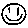
Label: smiley face